Question: I have some data that I am using to plot a histogram. I also have two sets of thresholds that have some significance.
I am able to plot the histogram and the vlines with the appropriate styles. However, I cannot get my vlines to show up in the legend. I believe that something like this should work, however the legend items don't ever display.
'''
df <- data.frame(val=rnorm(300, 75, 10))
cuts1 <- c(43, 70, 90)
cuts2 <- c(46, 79, 86)
ggplot(data=df, aes(x=val)) +
geom_histogram() +
geom_vline(xintercept=cuts1,
linetype=1,
color="red",
labels="Thresholds A",
show_guide=TRUE) +
geom_vline(xintercept=cuts2,
linetype=2,
color="green",
labels="Thresholds B",
show_guide=TRUE)
'''
Alternatively, if I construct a data.frame for my cuts and do an aesthetic mapping, I can get my vlines to show up in the legend. Unfortunately, the legend gives me two instances of the different line types superimposed on each other:
'''
cuts1 <- data.frame(Thresholds="Thresholds A", vals=c(43, 70, 90))
cuts2 <- data.frame(Thresholds="Thresholds B", vals=cuts2 <- c(46, 79, 86))
ggplot(data=df, aes(x=val)) +
geom_histogram() +
geom_vline(data=cuts1, aes(xintercept=vals, shape=Thresholds),
linetype=1,
color="red",
labels="Thresholds A",
show_guide=TRUE) +
geom_vline(data=cuts2, aes(xintercept=vals, shape=Thresholds),
linetype=2,
color="green",
labels="Thresholds B",
show_guide=TRUE)
'''

So, in the end, what I'm looking for, is the most straightforward way to manually add two sets of lines to a plot, and then have them appear correctly in the legend.
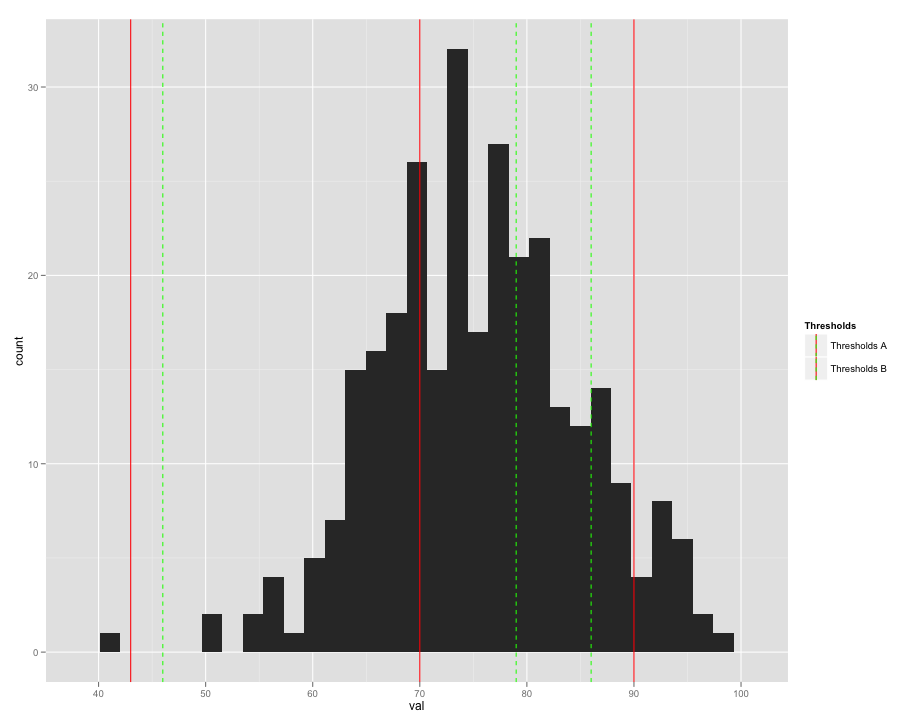
Answer: The trick is to put the threshold data all in the data frame, and then map aesthetics, rather than set them:
'''
cuts <- rbind(cuts1,cuts2)
ggplot(data=df, aes(x=val)) +
geom_histogram() +
geom_vline(data=cuts,
aes(xintercept=vals,
linetype=Thresholds,
colour = Thresholds),
show_guide = TRUE)
'''